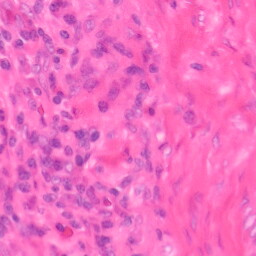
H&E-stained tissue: Colon